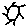
Label: sun